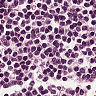
Metastatic tissue present: no